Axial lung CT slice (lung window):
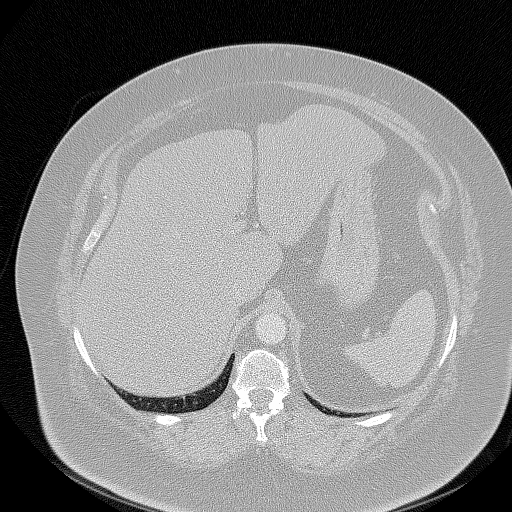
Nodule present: no